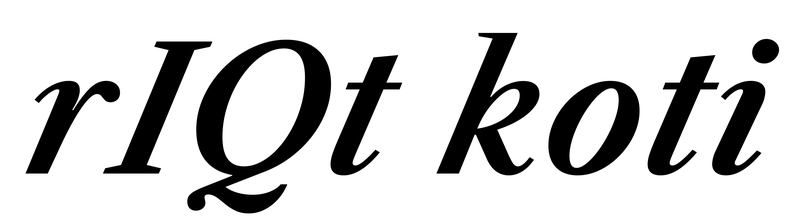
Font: LibreCaslonText-Italic_SemiBold_Italic